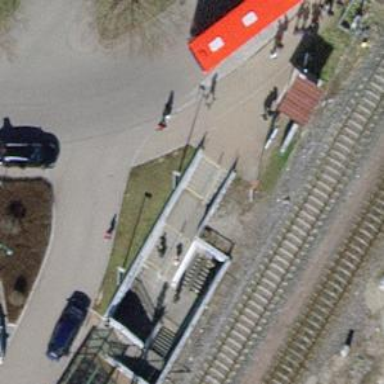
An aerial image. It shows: Footway tunnel.